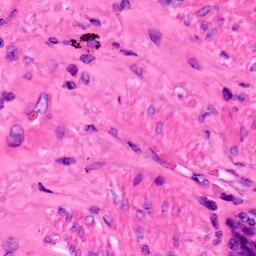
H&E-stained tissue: Lung